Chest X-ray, PA view. Patient: 71 years old, sex M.
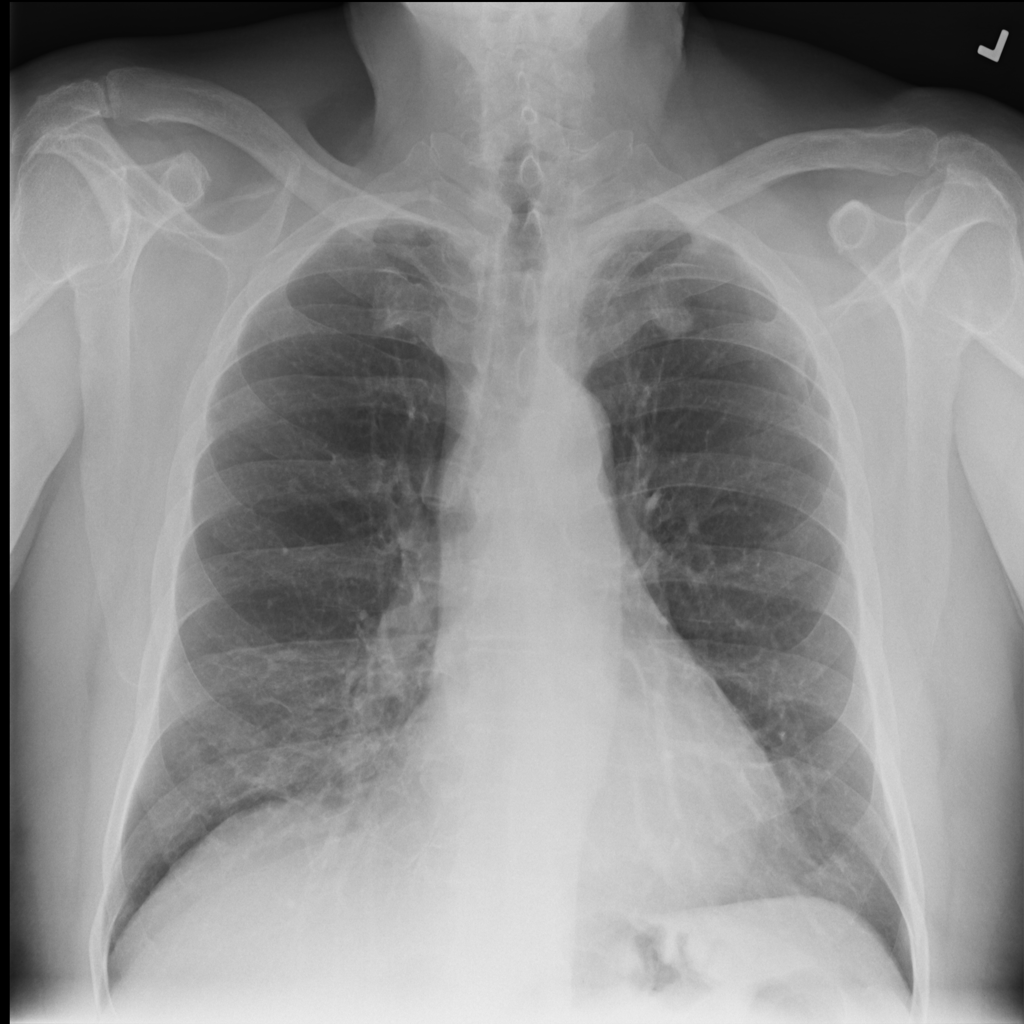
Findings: No Finding